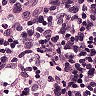
Metastatic tissue present: no